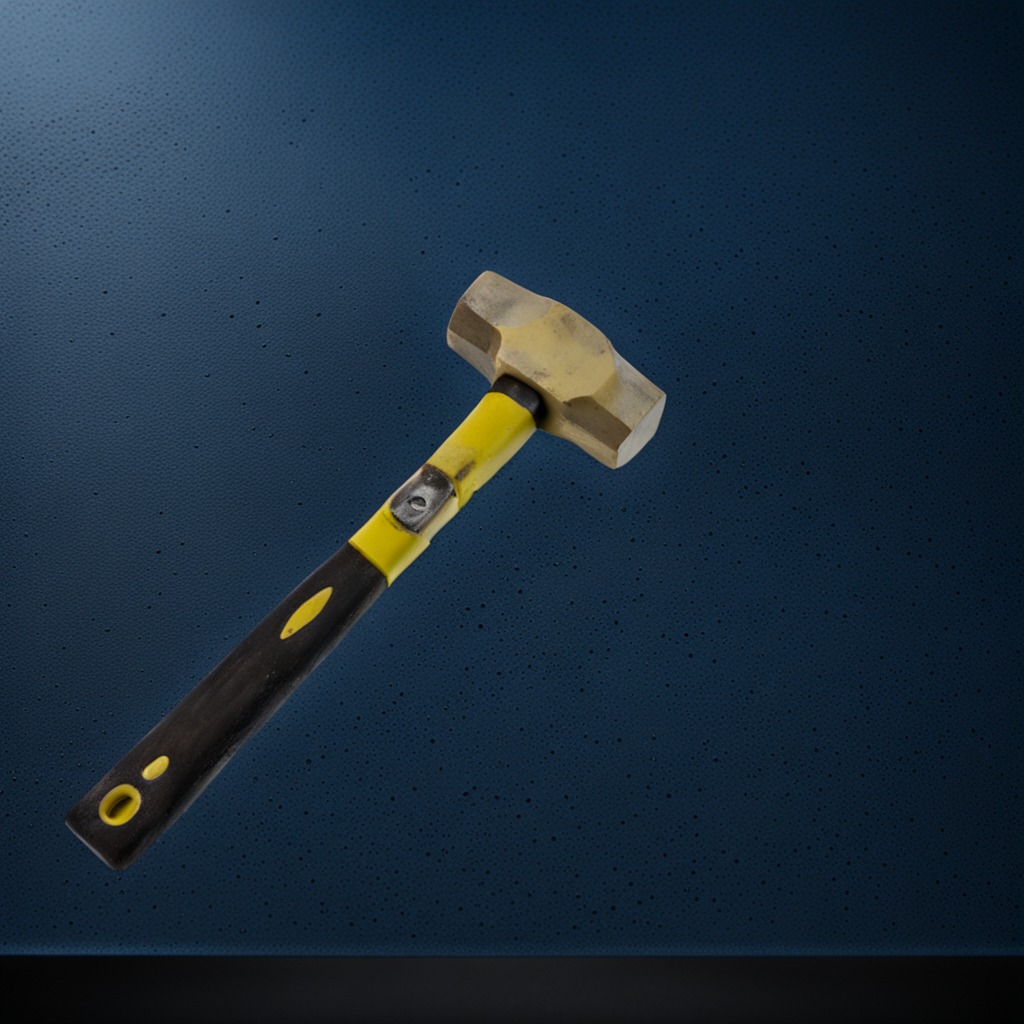
A hammer lies on the granite tabletop.